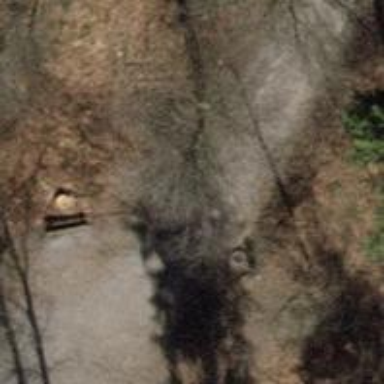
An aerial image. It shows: Bench for seating.